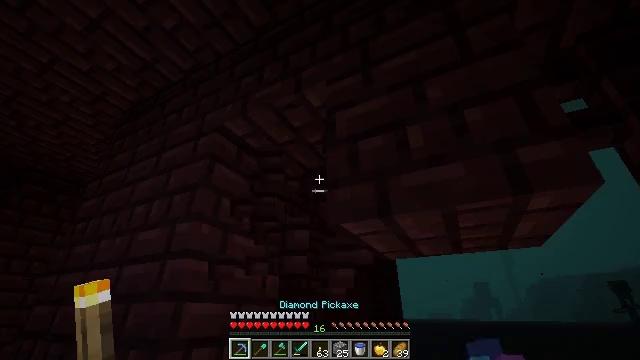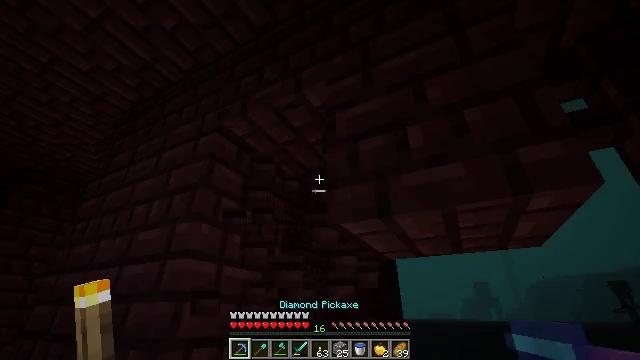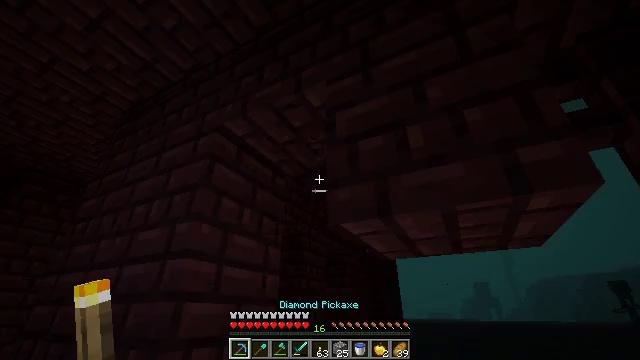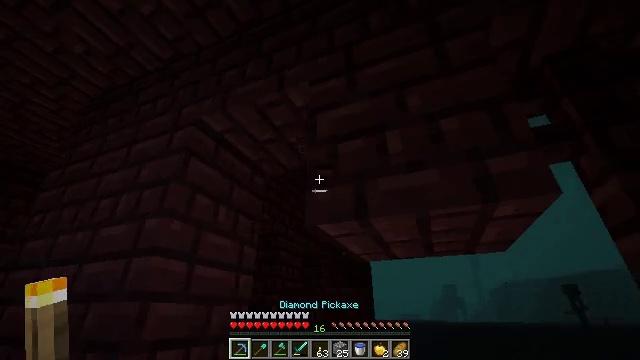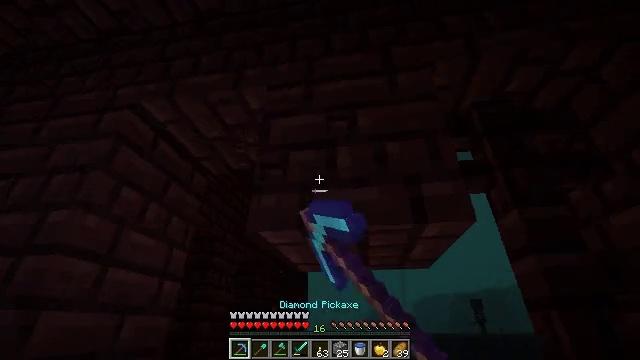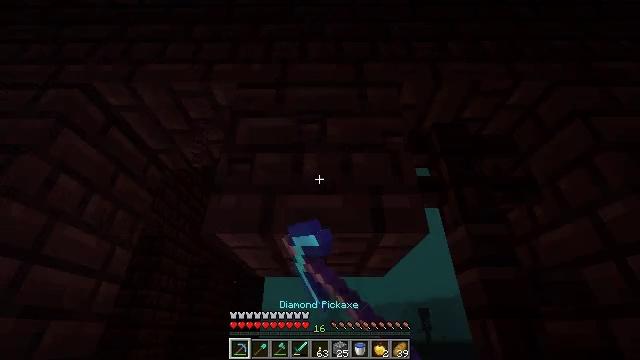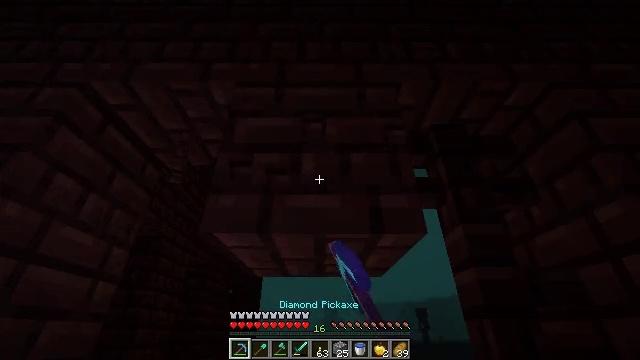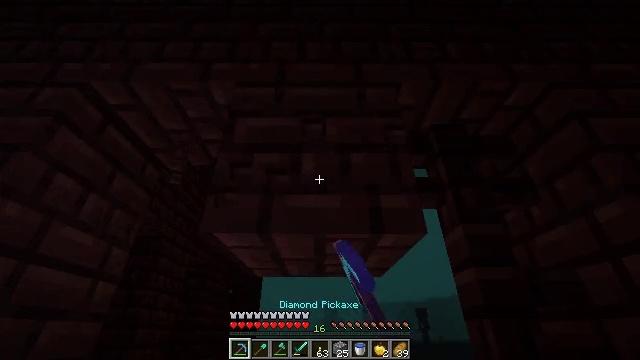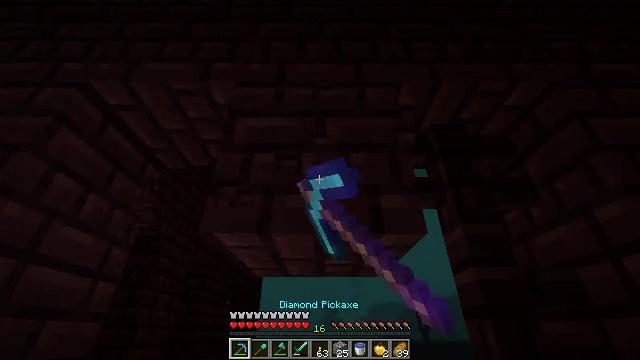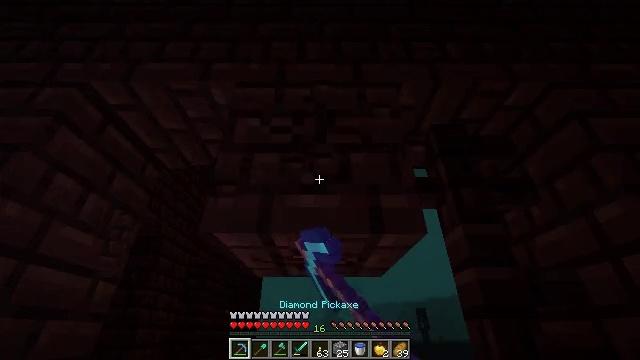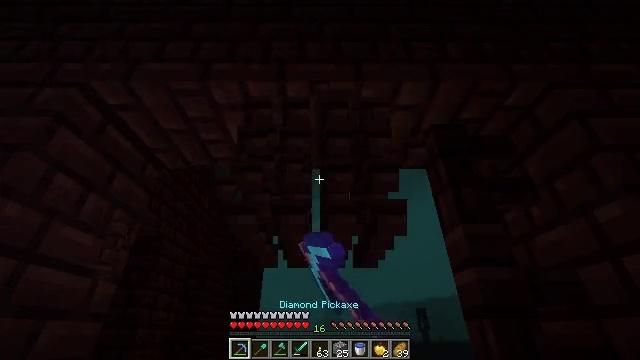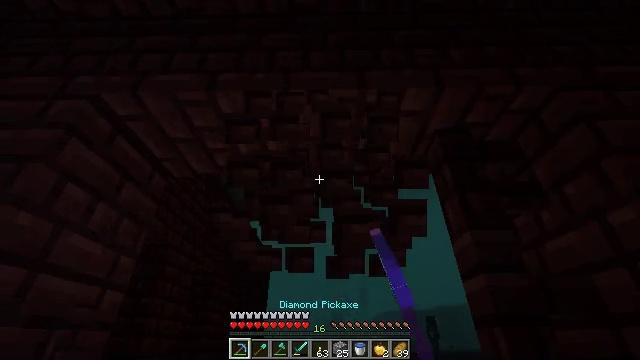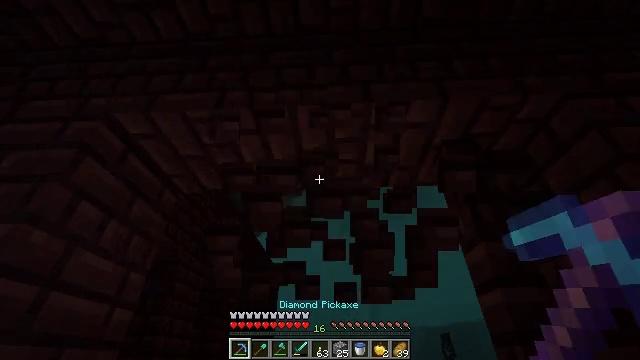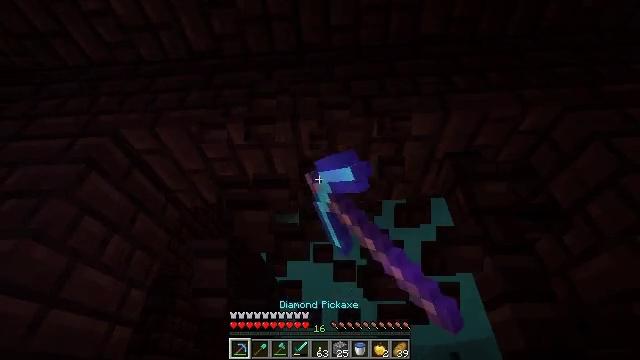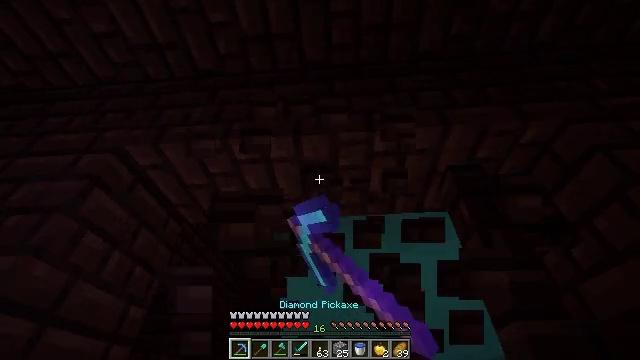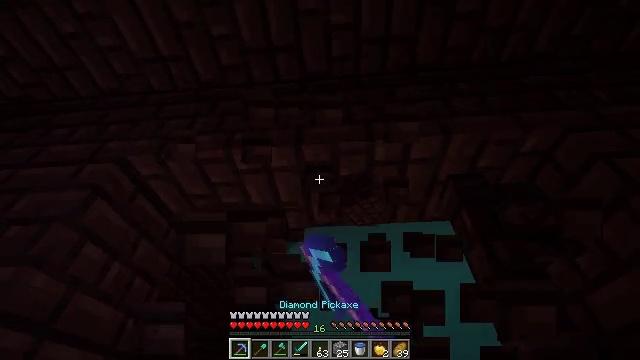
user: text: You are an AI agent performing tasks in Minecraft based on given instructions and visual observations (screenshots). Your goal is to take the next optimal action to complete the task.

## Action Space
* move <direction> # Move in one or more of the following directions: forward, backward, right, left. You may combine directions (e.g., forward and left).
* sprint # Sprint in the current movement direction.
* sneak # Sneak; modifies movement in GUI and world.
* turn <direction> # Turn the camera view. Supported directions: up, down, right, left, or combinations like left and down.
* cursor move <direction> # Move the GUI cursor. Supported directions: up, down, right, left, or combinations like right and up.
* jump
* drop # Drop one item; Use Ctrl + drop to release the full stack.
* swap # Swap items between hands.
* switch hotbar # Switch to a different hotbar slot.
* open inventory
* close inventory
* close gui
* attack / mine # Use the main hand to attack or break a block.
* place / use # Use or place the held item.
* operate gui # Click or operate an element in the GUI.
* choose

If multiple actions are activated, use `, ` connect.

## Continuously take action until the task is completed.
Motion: motion action
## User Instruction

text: Collect nether bricks for building.
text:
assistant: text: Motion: attack / mine
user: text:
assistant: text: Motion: attack / mine
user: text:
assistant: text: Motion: turn right, attack / mine
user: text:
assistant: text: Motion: turn right and up, attack / mine
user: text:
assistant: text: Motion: turn right and up, attack / mine
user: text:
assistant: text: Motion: attack / mine
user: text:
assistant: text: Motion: attack / mine
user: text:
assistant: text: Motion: attack / mine
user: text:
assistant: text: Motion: attack / mine
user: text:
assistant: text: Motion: attack / mine
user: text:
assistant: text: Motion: turn left and up, attack / mine
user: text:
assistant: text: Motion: turn left and up, attack / mine
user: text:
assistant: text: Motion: turn up, attack / mine
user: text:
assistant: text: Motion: turn up, attack / mine
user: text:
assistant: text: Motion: turn up, attack / mine
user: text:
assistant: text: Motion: turn up, attack / mine
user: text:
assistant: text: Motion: turn up, attack / mine
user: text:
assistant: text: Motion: attack / mine
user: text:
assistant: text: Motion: attack / mine
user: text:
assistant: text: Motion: attack / mine
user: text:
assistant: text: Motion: attack / mine
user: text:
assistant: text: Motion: attack / mine
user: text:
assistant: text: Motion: attack / mine
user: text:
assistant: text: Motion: attack / mine
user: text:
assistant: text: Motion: attack / mine
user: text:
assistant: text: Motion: turn left, attack / mine
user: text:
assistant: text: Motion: turn left, attack / mine
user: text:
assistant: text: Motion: turn left, attack / mine
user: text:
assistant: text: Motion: move forward, attack / mine
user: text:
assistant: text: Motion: attack / mine